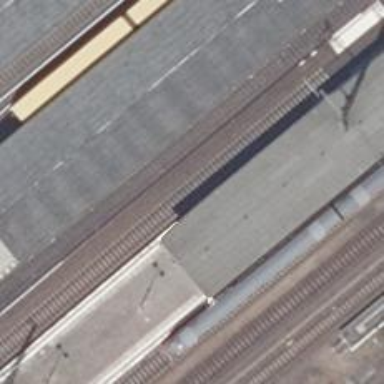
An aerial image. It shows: Public transport stop position along the railway.